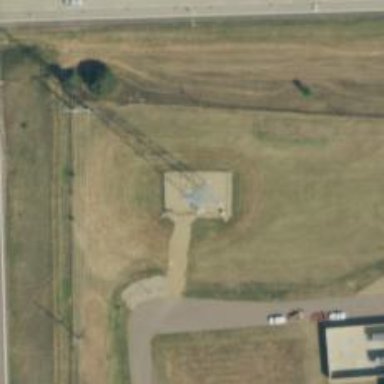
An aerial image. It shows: Communications tower.